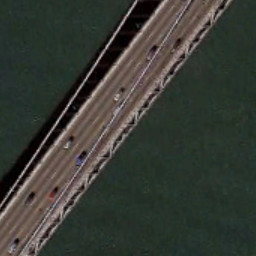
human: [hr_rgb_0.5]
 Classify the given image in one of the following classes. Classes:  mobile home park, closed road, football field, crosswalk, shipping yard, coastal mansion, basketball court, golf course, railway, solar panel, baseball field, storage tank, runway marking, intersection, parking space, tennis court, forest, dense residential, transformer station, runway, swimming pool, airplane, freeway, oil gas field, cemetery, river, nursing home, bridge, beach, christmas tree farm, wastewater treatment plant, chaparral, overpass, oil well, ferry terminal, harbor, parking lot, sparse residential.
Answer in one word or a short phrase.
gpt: bridge